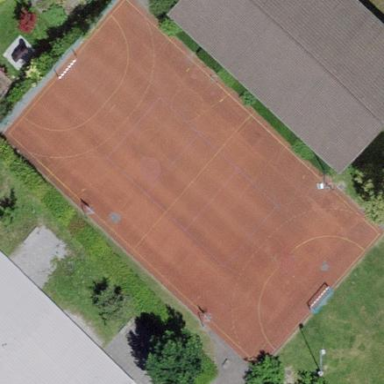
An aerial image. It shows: Multi-sport pitch with tartan surface for leisure activities.